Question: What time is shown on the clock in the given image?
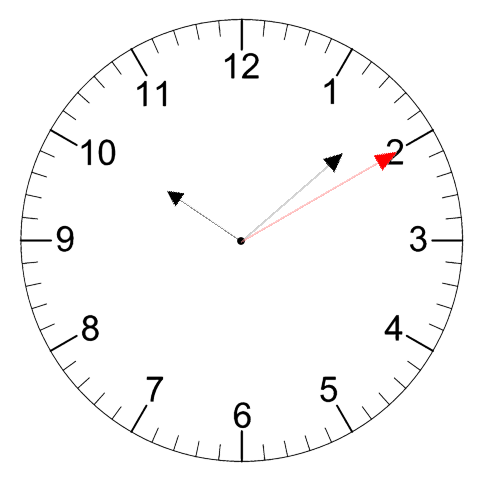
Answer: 10:08:10